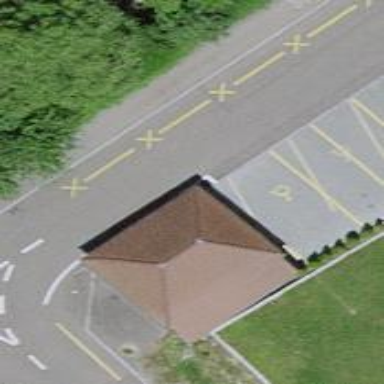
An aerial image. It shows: Garage.